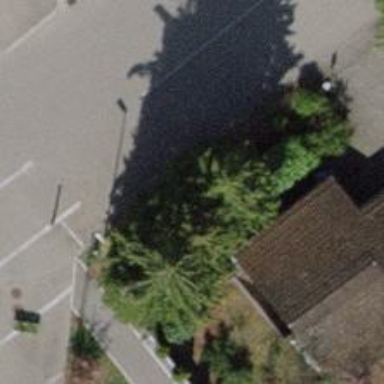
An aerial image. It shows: Parking area with surface.